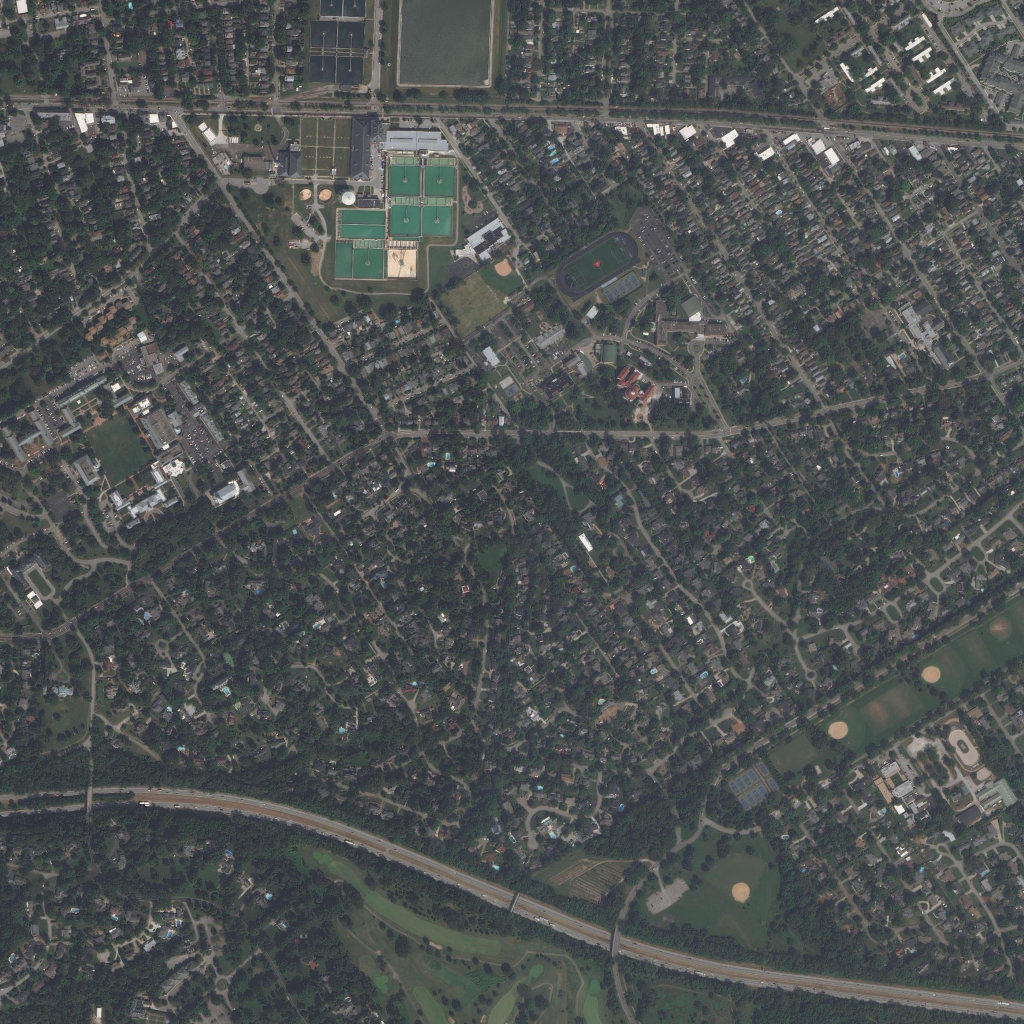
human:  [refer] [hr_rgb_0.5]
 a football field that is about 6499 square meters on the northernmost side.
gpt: <box>[[55, 23, 61, 28, 0]]</box>